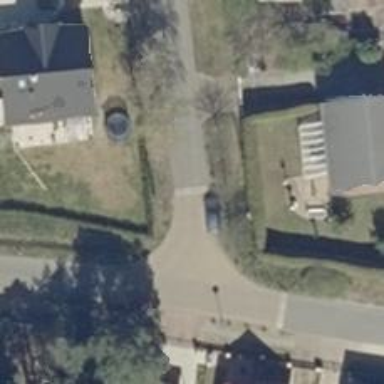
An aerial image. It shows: Table-style traffic calming feature.